Question: I am trying to make a list with titles,descriptions and other data using custom listview in every row with delete imagebutton.
When I click on the ImageButton in row number 10 ,row number 5 from ListView is getting deleted!

myadapter :
'''
public static class ViewHolder {
TextView favorites_title;
TextView favorites_description;
TextView favorites_date;
ImageButton favorites_btn_delete ;
}
public View getView(int position, View convertView, ViewGroup parent) {
ViewHolder holder;
if(convertView==null){
/****** Inflate tabitem.xml file for each row ( Defined below ) *******/
convertView = inflater.inflate(R.layout.favorites_list_row_layout, null);
/****** View Holder Object to contain tabitem.xml file elements ******/
holder = new ViewHolder();
holder.favorites_title = (TextView) convertView.findViewById(R.id.favorites_title);
holder.favorites_description = (TextView) convertView.findViewById(R.id.favorites_description);
holder.favorites_date = (TextView) convertView.findViewById(R.id.favorites_date);
holder.favorites_btn_delete = (ImageButton)convertView.findViewById(R.id.favorites_btn_delete);
/************ Set holder with LayoutInflater ************/
convertView.setTag( holder );
holder.favorites_btn_delete.setTag(position);
}
else
holder=(ViewHolder)convertView.getTag();
holder.favorites_btn_delete.getTag();
NewsItem newsItem = (NewsItem) listData.get(position);
holder.favorites_title.setText(newsItem.getHeadline());
holder.favorites_description.setText(newsItem.getDescription());
holder.favorites_date.setText(newsItem.getDate());
holder.favorites_btn_delete.setOnClickListener(new View.OnClickListener() {
@Override
public void onClick(View v) {
// TODO Auto-generated method stub
Integer index = (Integer) v.getTag();
int i = index.intValue();
Log.e("Position", String.valueOf(i));
// listData.remove(i);
// notifyDataSetChanged();
}
});
'''
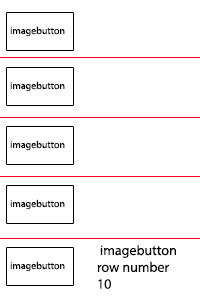
Answer: Move 'holder.favorites_btn_delete.setTag(position);' outside the 'if else' or else the new 'position' values will never be set as tag in the 'Button' when 'convertView' is not null and the old values will remain as tag